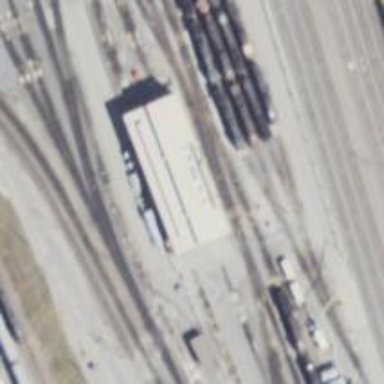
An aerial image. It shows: Railway siding for service.